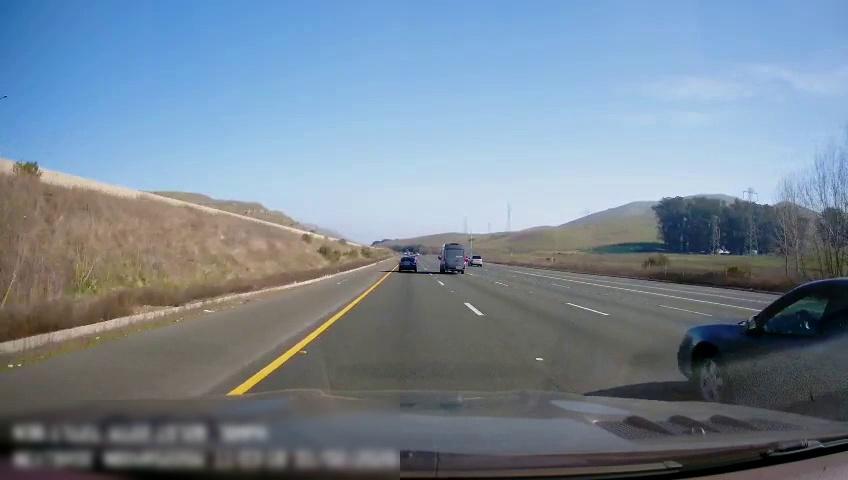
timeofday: Day
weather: Sunny
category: Drivable Space
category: Vehicles | Car
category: Vehicles | Car
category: Vehicles | Van
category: Vehicles | Car
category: Lanes | Alternate Lane
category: Lanes | Alternate Lane
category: Lanes | Alternate Lane
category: Lanes | Current Lane
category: Lanes | Alternate Lane
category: Lanes | Alternate Lane